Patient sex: F
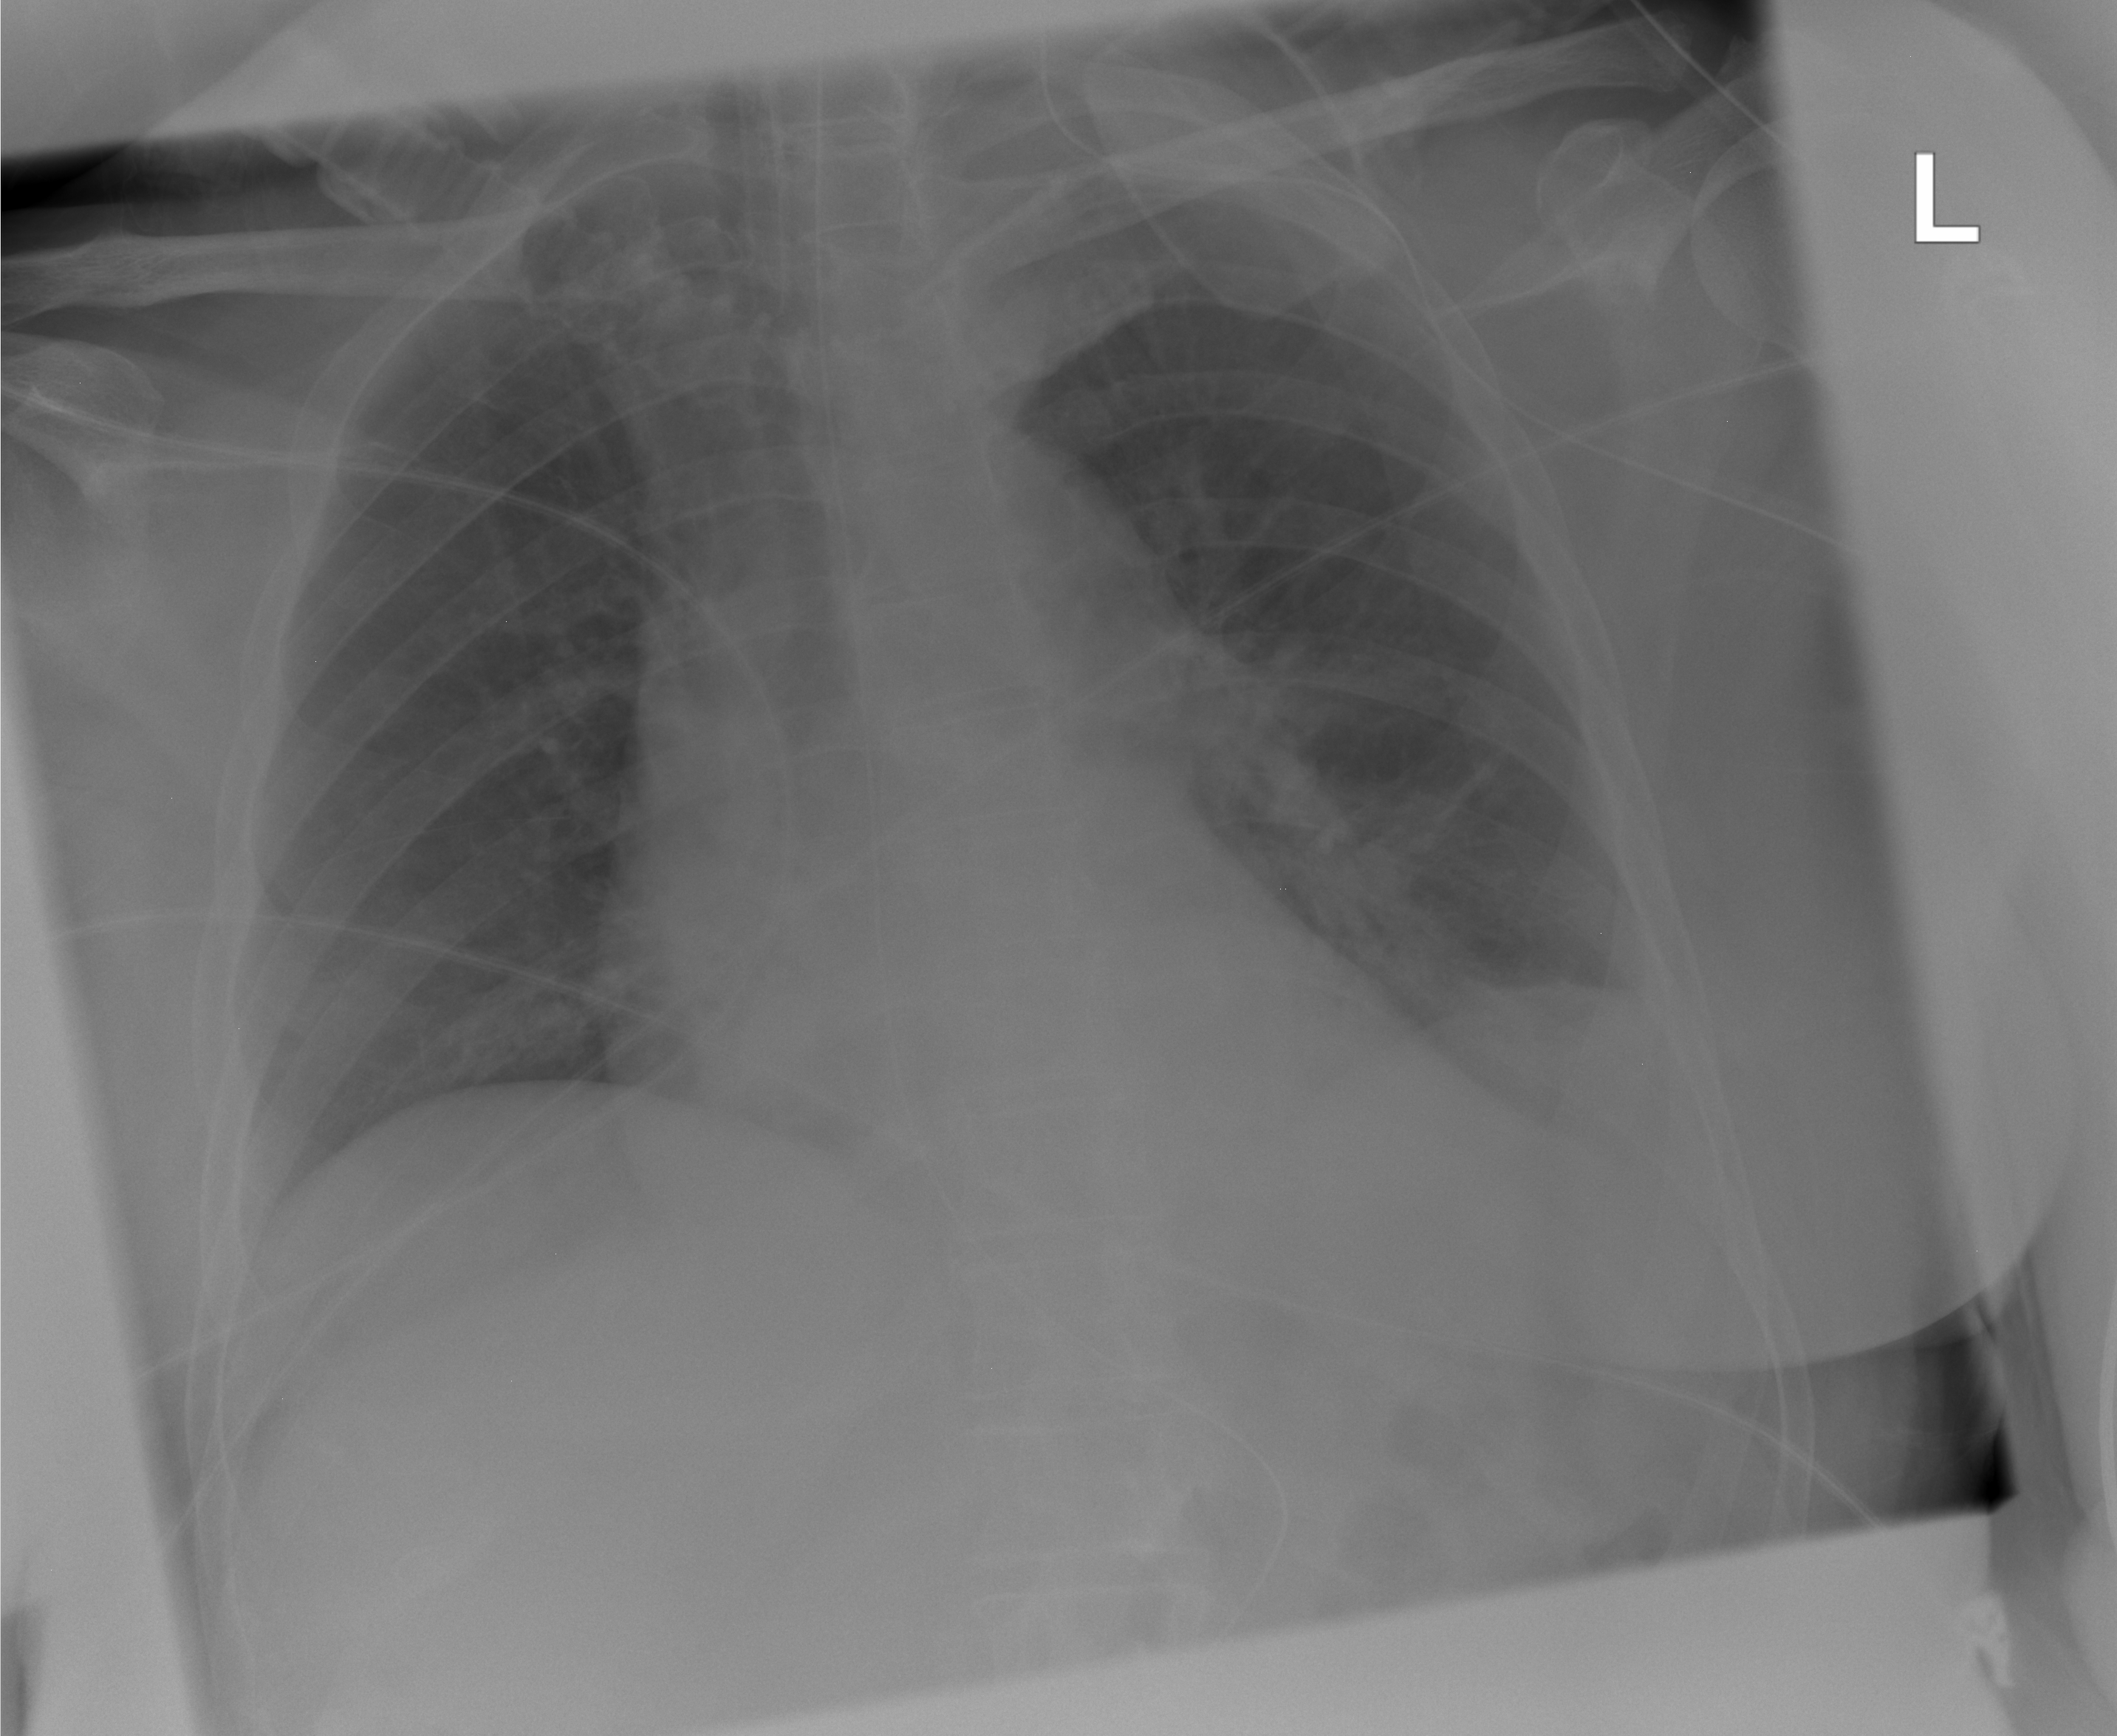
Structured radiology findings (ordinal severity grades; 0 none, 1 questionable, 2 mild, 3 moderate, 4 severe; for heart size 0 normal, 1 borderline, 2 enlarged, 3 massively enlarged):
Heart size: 2
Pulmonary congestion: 0
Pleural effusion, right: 0
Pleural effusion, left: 2
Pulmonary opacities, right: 0
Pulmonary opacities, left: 0
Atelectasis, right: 0
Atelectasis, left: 2